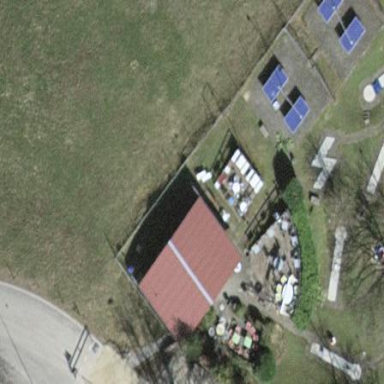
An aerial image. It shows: Kiosk building.